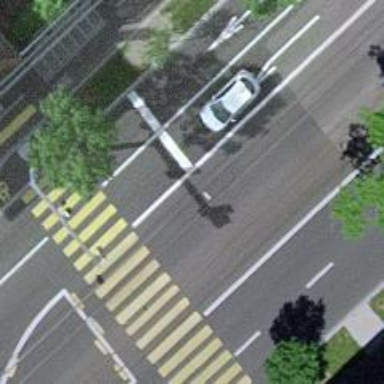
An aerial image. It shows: Road with traffic signals.